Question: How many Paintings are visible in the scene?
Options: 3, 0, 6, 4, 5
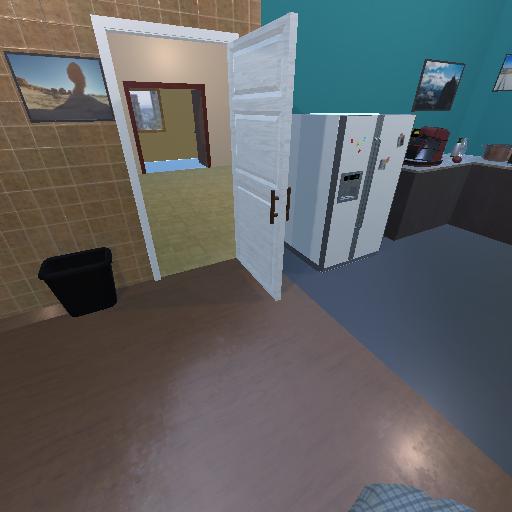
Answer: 3